Question: I have a single input in my Vue app. It's a part of a component, which is set up like the <URL> on the usage of "v-model with components":
'''
Vue.component('custom-input', {
props: ['value'],
template: '
<input
v-bind:value="value"
v-on:input="$emit('input', $event.target.value)"
>
'
})
'''
This input is clearly is filled with a value (from Chrome autofill) when the page loads, but in my code I have the following statement:
'''
setInterval(() => { console.log(document.querySelector('input').value); }, 50);
'''
This logs an empty string even while I can plainly see that that input is filled with a value. However, as soon as I inspect or reference the element in Chrome devtools, the 'setInterval' suddenly begins logging the correct value ('luke@deentaylor.com'):

Since the problem disappears as soon as one attempts to debug it, this has been extremely difficult to diagnose. What could cause this?
never mind, this behavior has nothing to do with the inspection of the element itself, a 'console.log('hi')' in the console produces the same result. The prerequisite for filling the correct form value is just for the user to interact with the page. Unlike the solutions <URL>, I do need the full autofilled value; my login form needs to make a request to the server with the contents of the field before enabling the "submit" button.
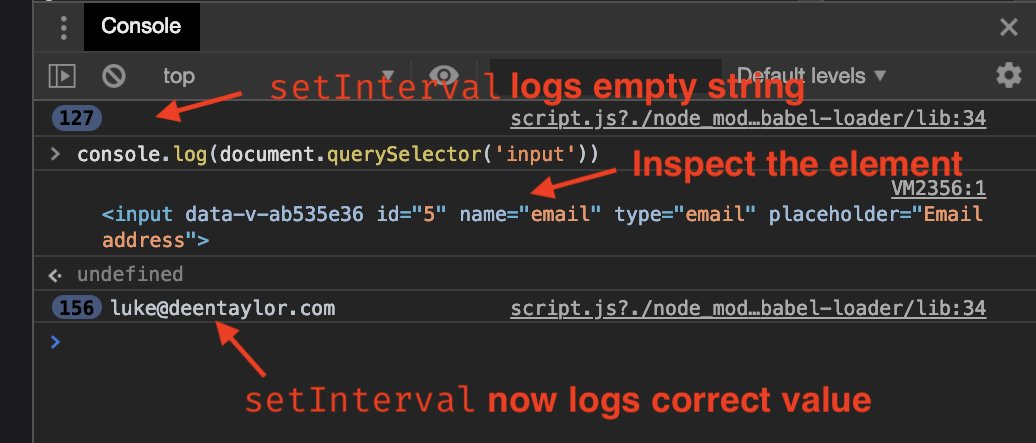
Answer: I believe this is just expected behavior for Chrome's autofill. See <URL> question.